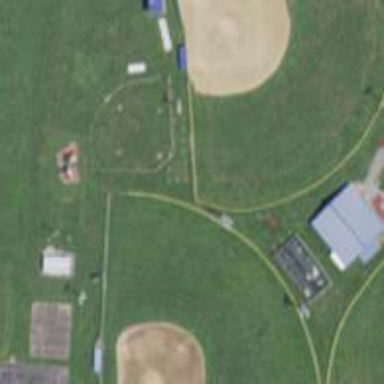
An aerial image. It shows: Softball pitch for leisure sports.